Field crop: maize
Growth stage: 2
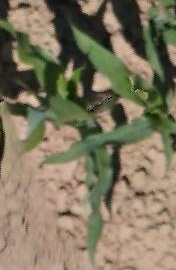
Species: maize